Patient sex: M
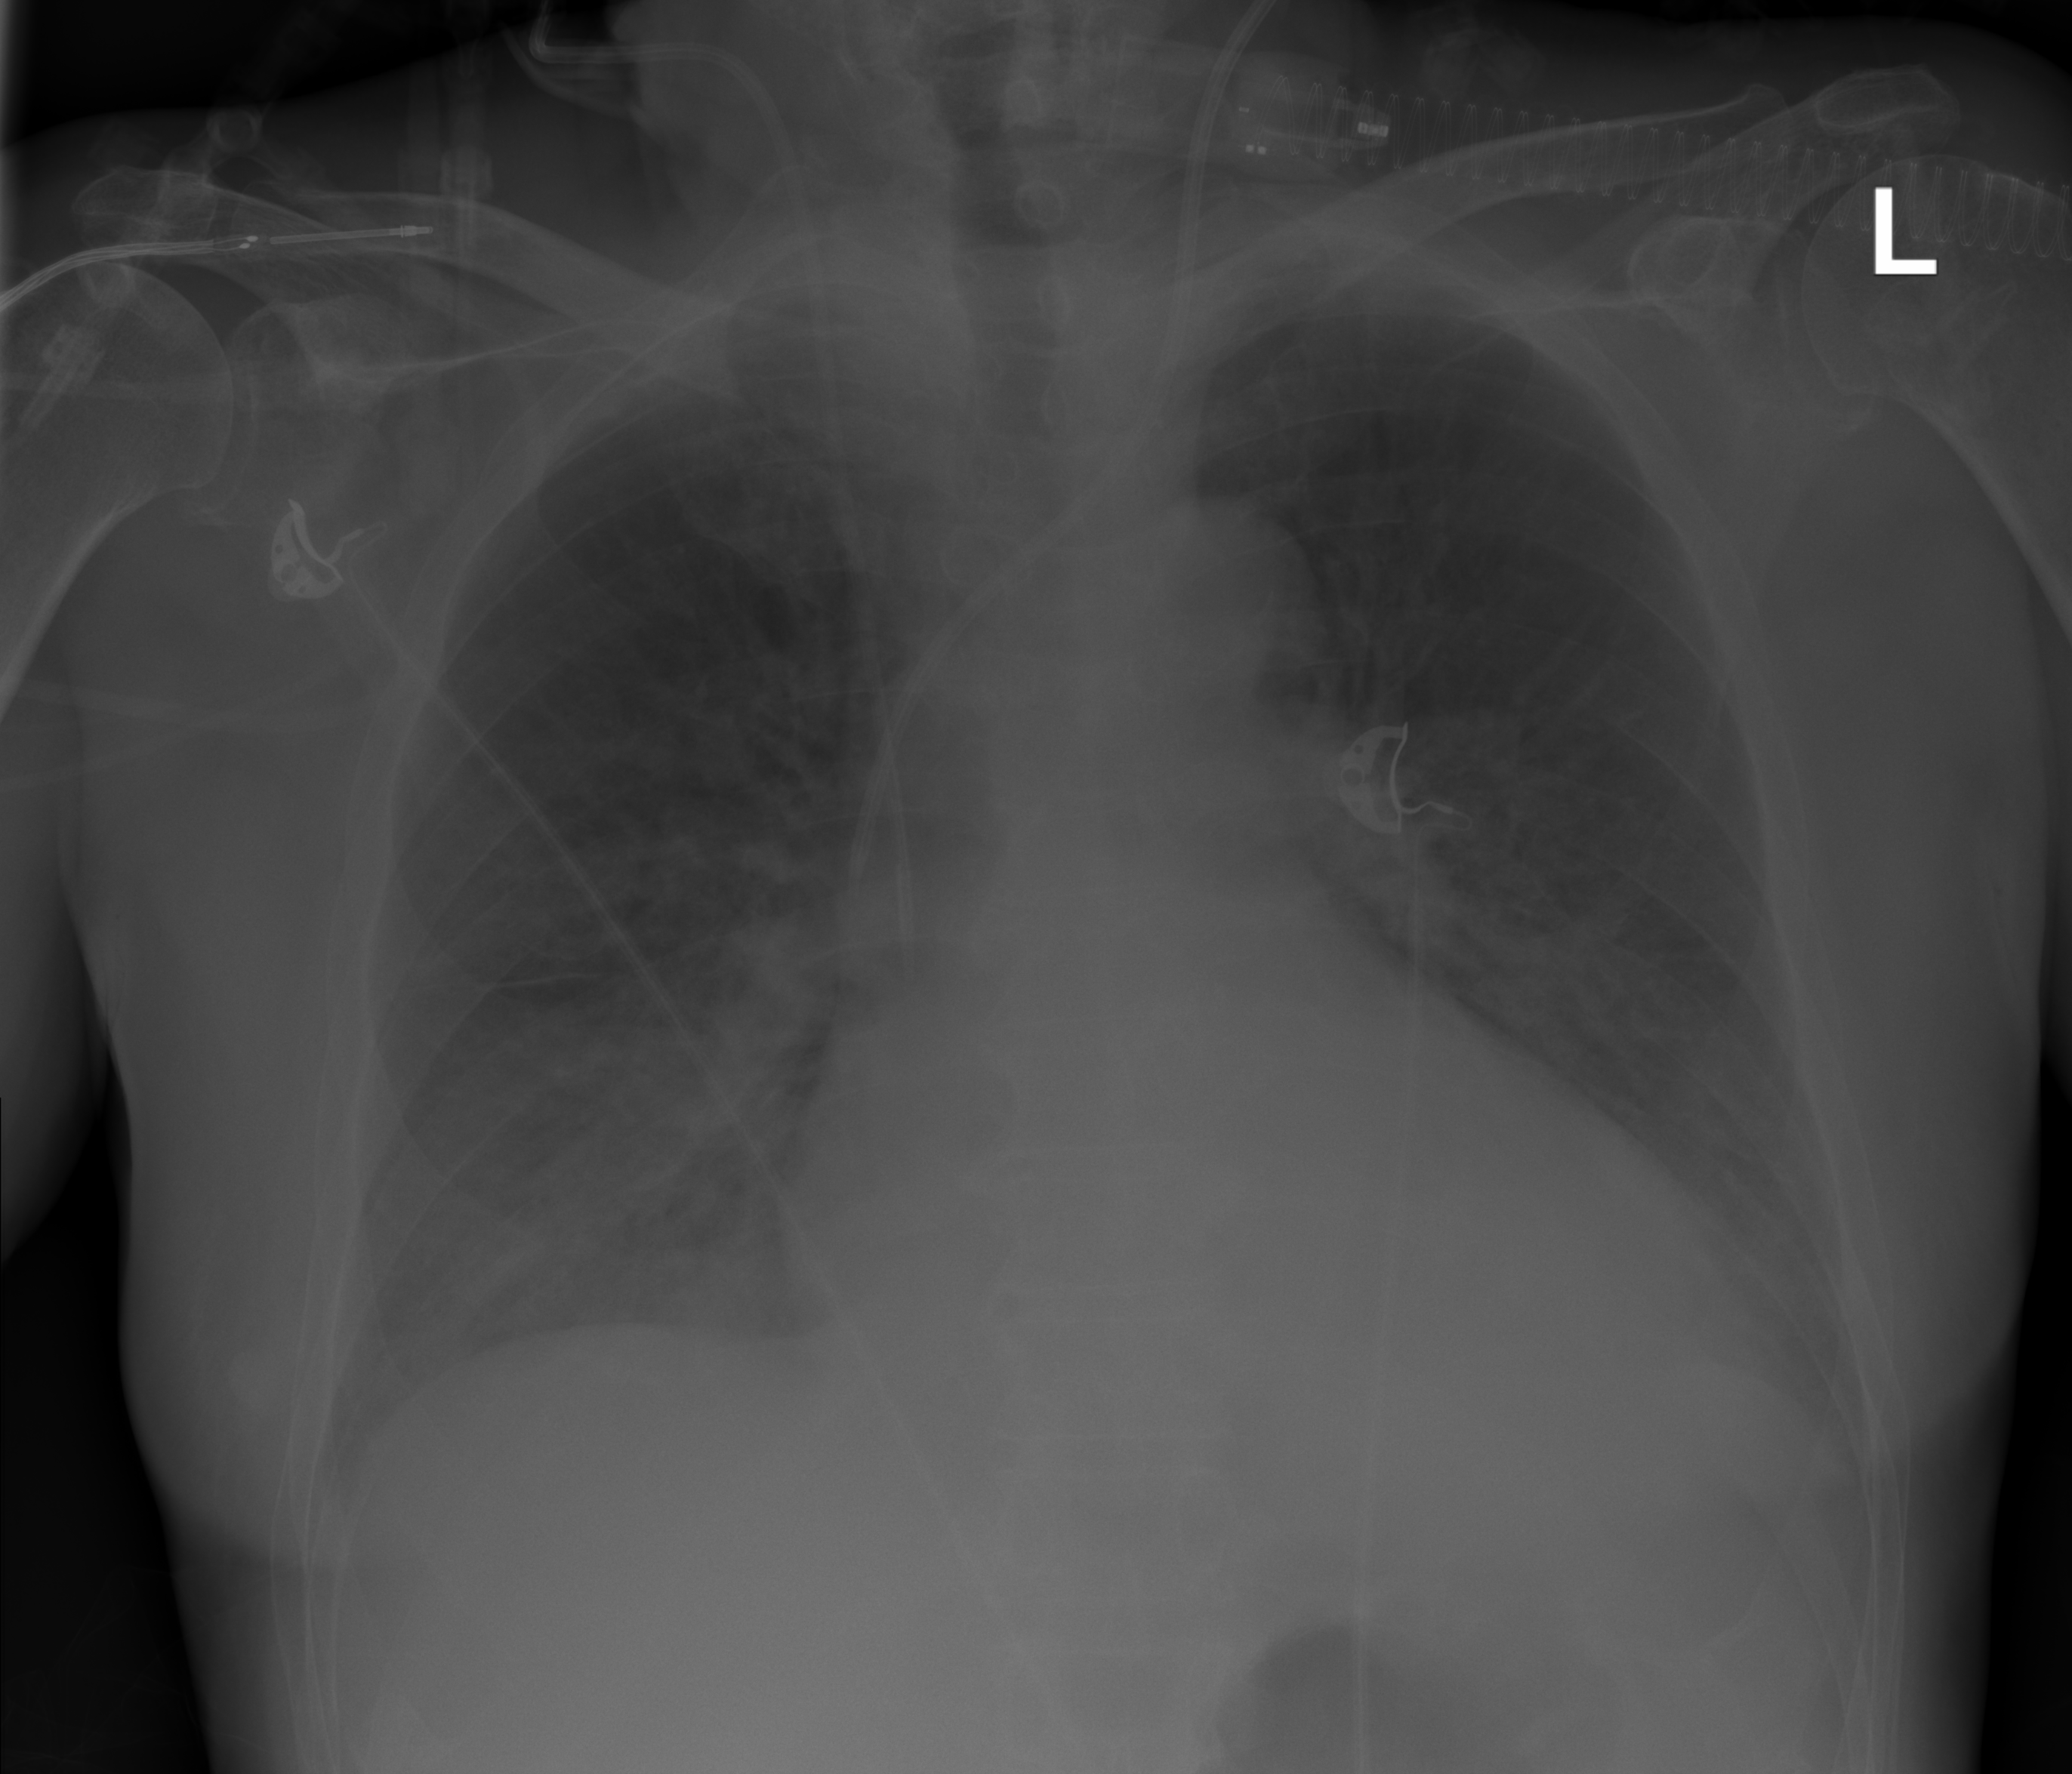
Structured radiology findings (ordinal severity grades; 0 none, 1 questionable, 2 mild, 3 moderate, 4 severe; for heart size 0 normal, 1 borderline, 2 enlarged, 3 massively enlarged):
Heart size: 2
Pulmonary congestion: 2
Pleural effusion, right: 0
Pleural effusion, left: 0
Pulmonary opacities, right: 3
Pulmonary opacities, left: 2
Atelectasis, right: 0
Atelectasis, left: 0